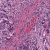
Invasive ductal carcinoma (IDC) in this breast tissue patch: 1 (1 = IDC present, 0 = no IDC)